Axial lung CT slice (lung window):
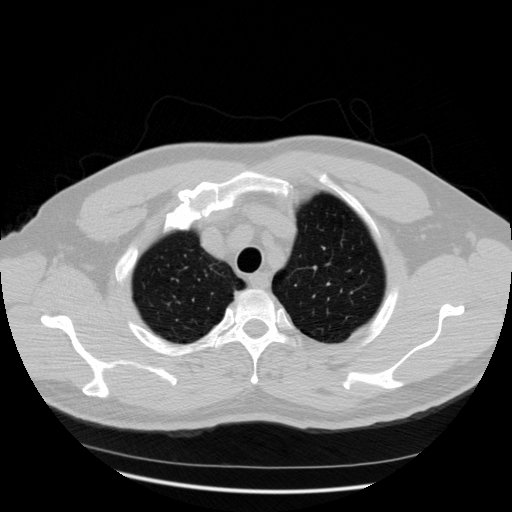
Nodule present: no